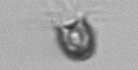
Label: Balanion